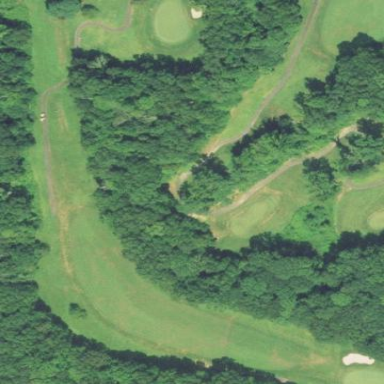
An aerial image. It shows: Golf fairway in the image.